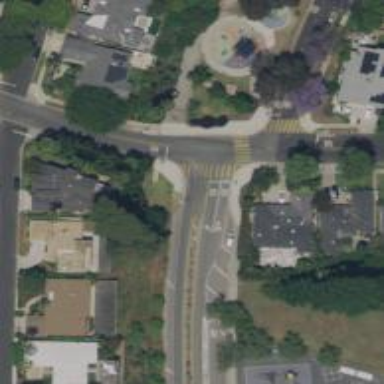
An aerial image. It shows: Marked footway crossing with zebra markings.